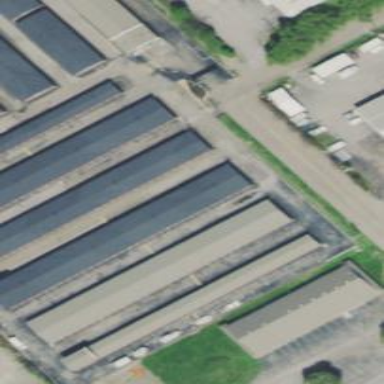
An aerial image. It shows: Storage rental shop located in building.